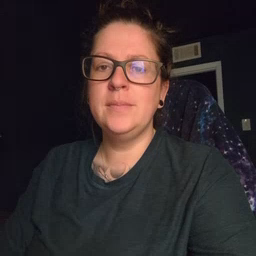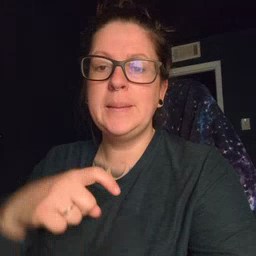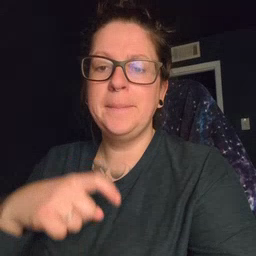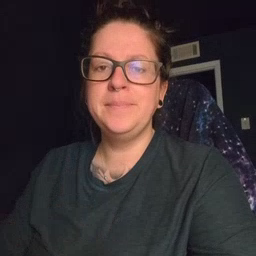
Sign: time